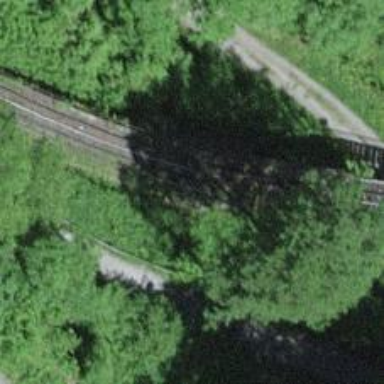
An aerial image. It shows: Narrow-gauge railway bridge with electrified rail tracks.